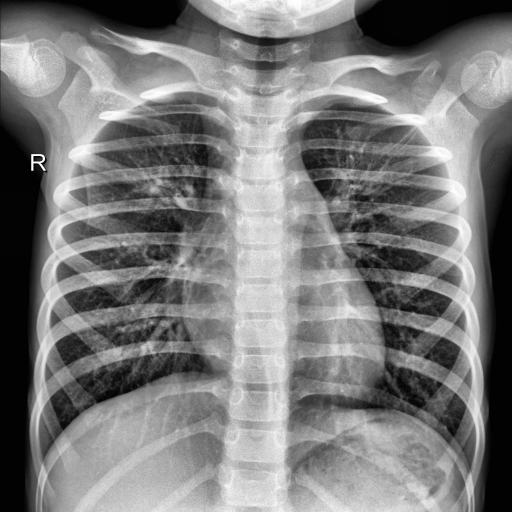
Finding: NORMAL